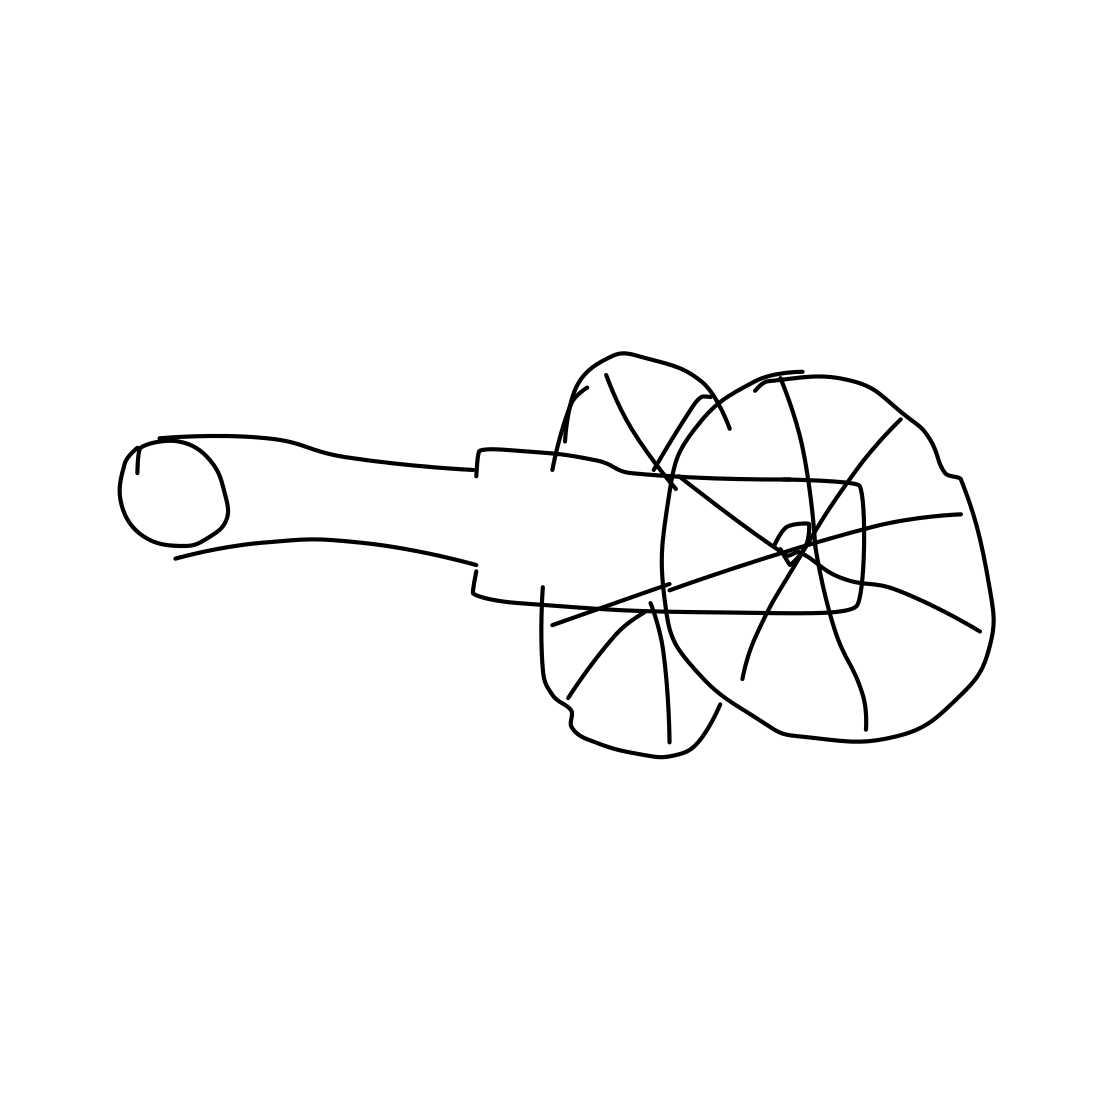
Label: cannon